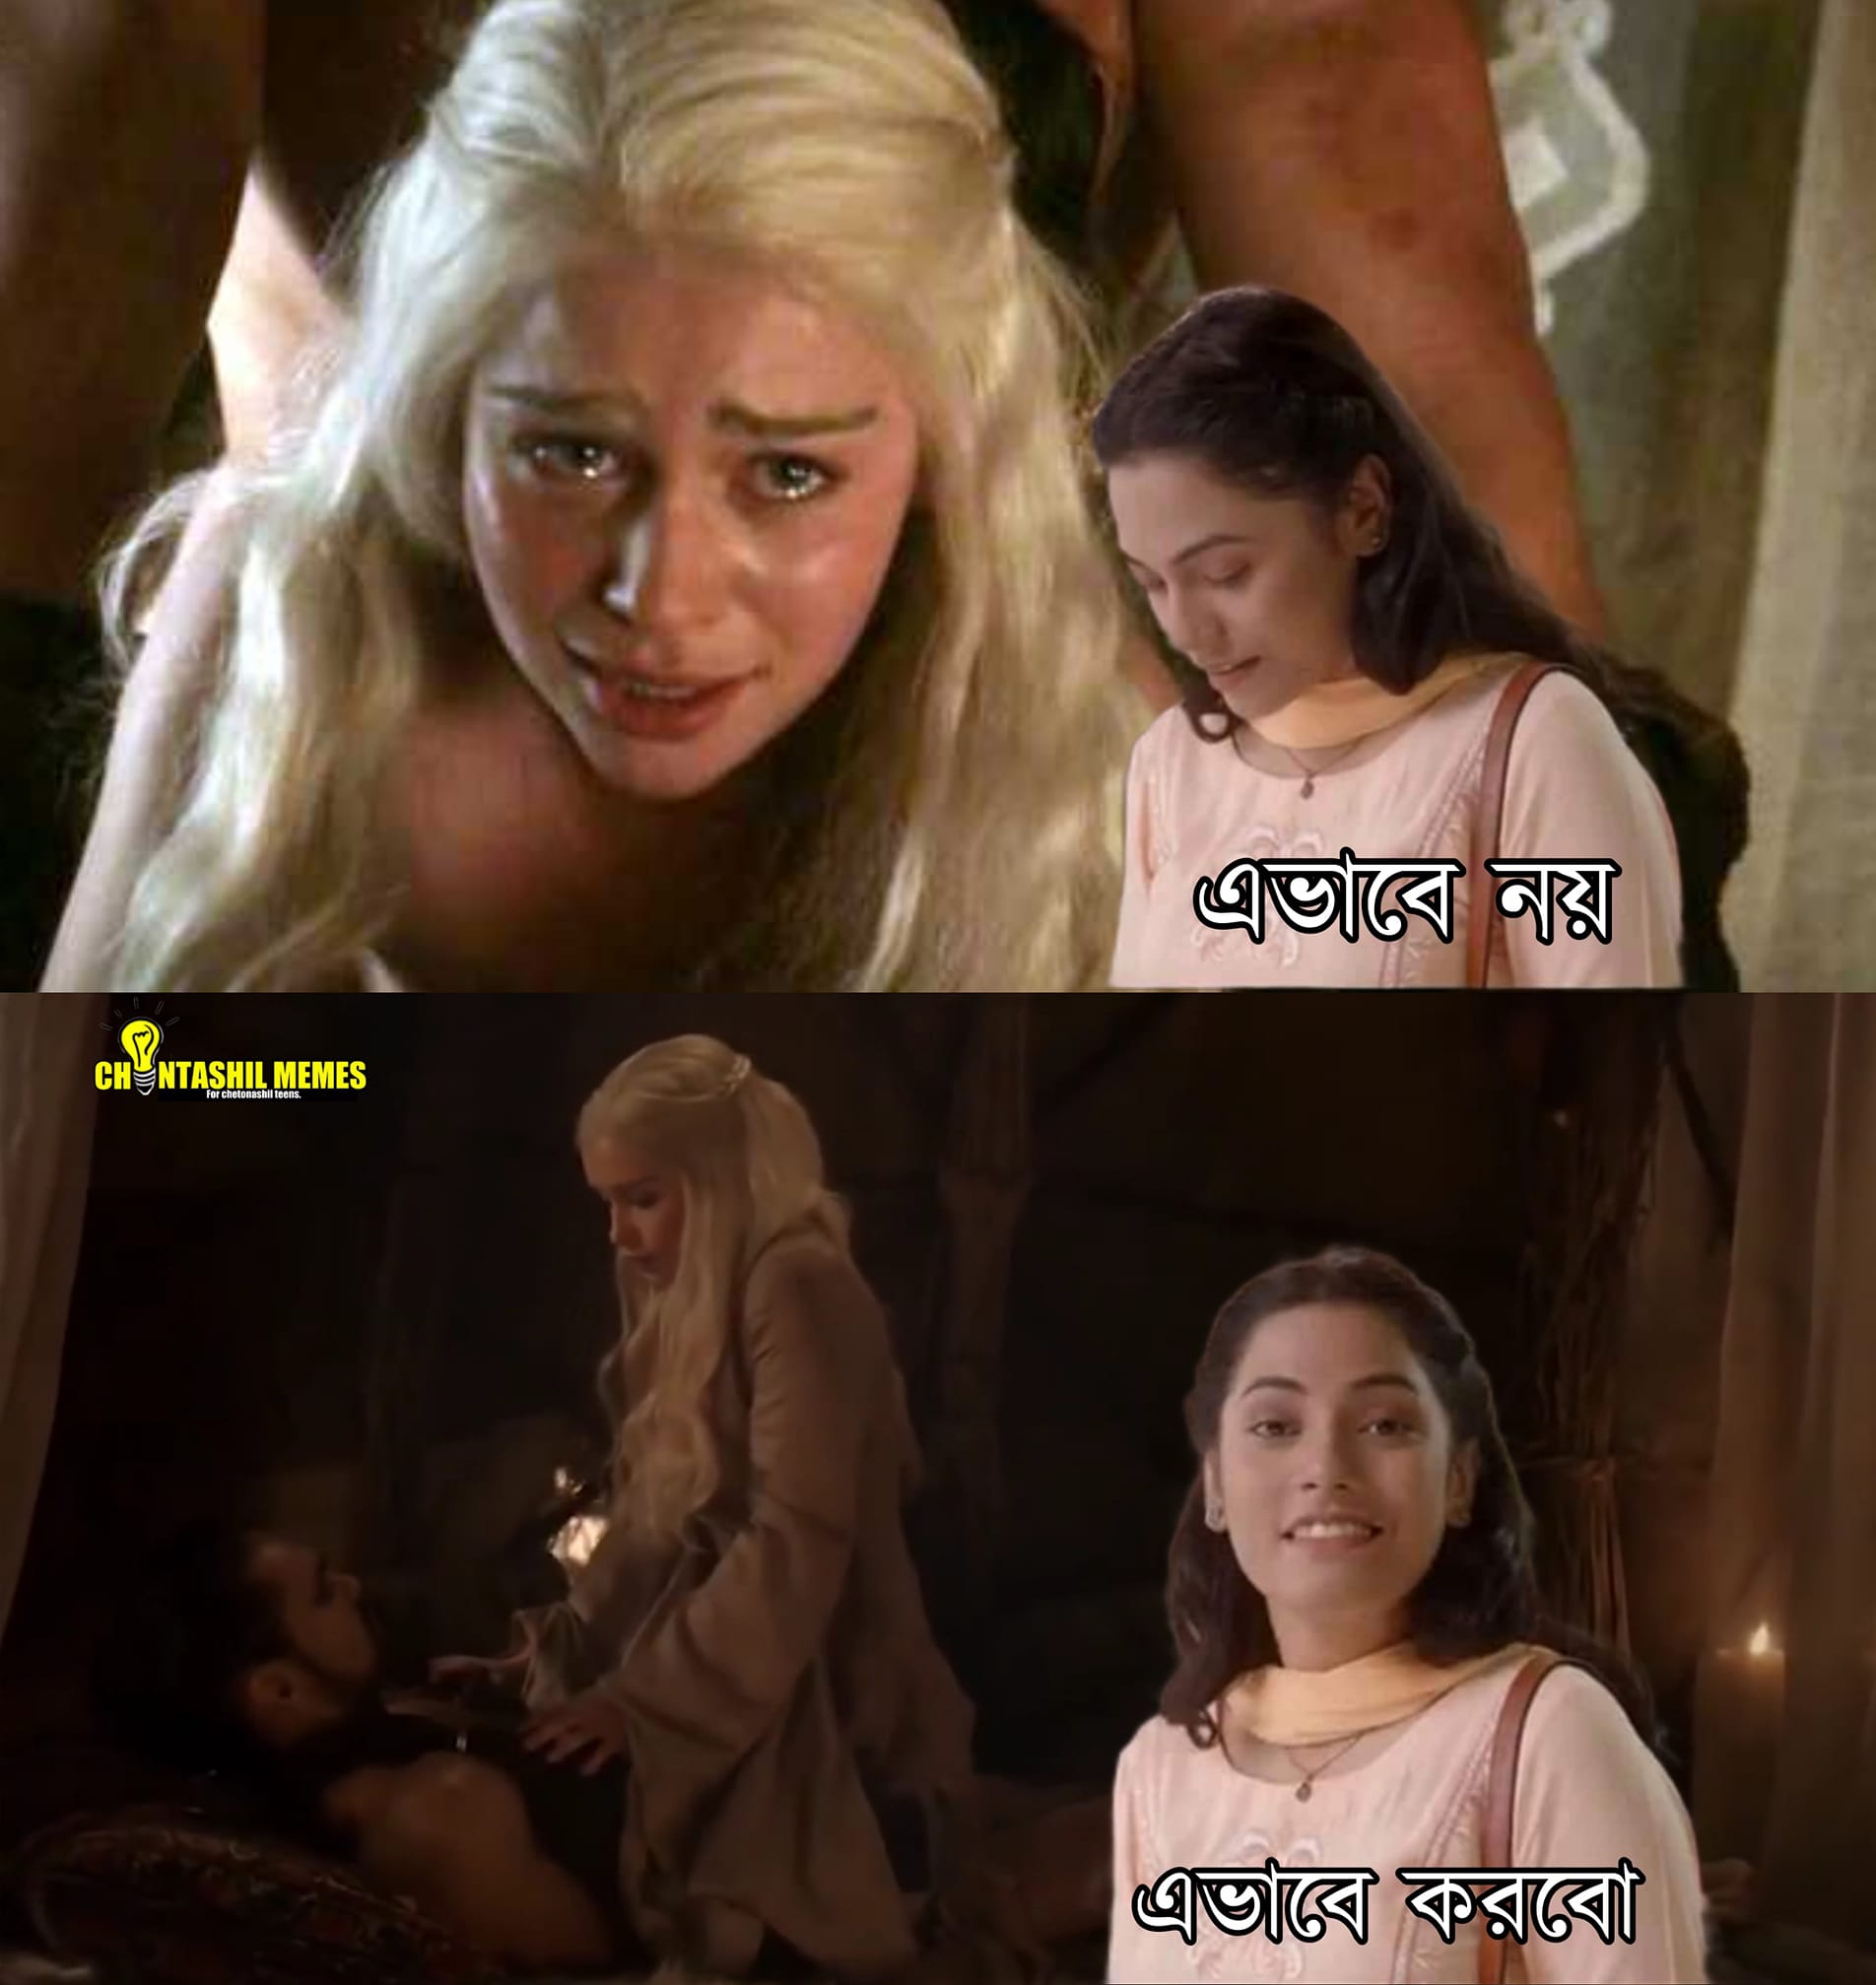
Caption: এভাবে নয়    এভাবে করবো
Label: hate